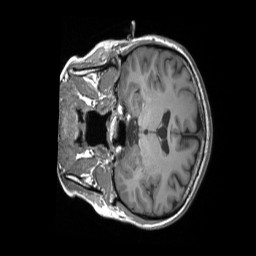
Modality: T1w
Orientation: coronal